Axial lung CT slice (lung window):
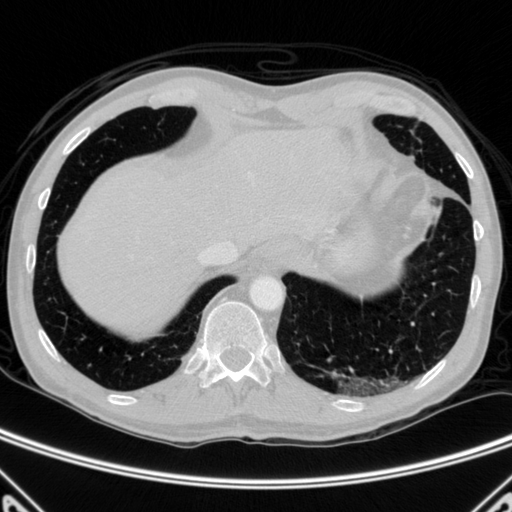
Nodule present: no